Field crop: maize
Growth stage: 2
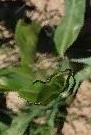
Species: maize